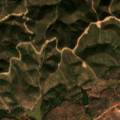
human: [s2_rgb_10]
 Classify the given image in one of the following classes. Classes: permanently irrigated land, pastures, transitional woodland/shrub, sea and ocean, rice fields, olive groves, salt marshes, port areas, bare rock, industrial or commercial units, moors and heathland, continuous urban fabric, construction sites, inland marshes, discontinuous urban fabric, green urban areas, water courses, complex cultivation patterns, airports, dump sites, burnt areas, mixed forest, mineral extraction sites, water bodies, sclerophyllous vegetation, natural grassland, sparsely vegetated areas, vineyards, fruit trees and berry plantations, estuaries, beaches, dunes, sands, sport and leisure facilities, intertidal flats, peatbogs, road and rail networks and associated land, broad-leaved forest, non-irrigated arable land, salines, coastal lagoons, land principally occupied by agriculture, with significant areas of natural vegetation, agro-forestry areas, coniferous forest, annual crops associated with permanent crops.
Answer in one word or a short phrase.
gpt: non-irrigated arable land, sclerophyllous vegetation, transitional woodland/shrub